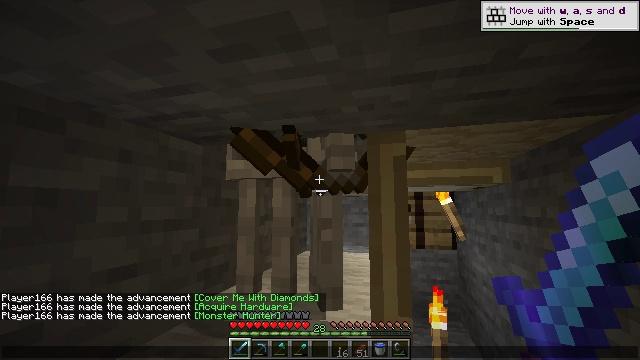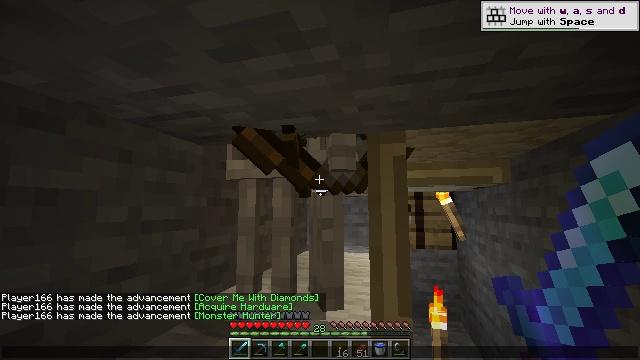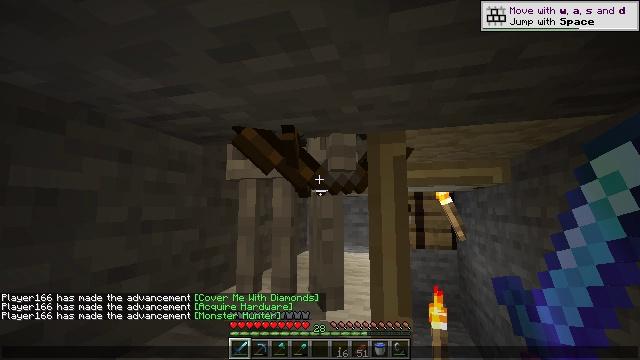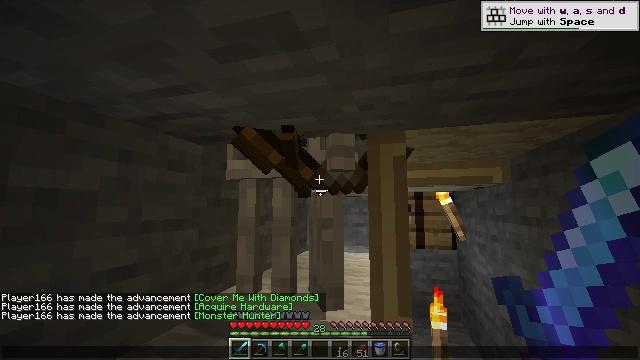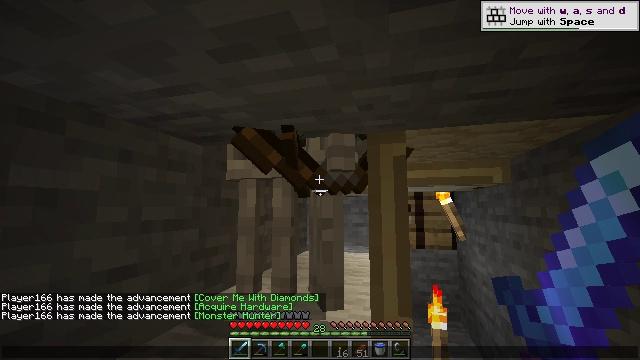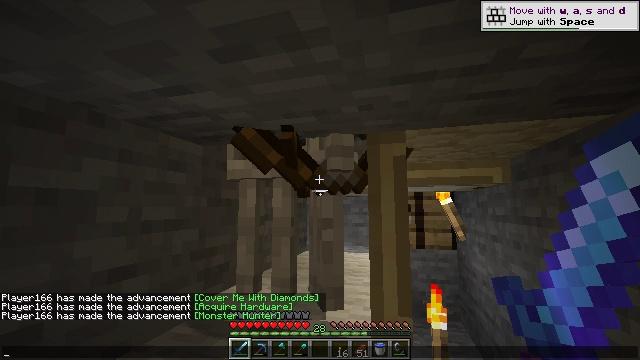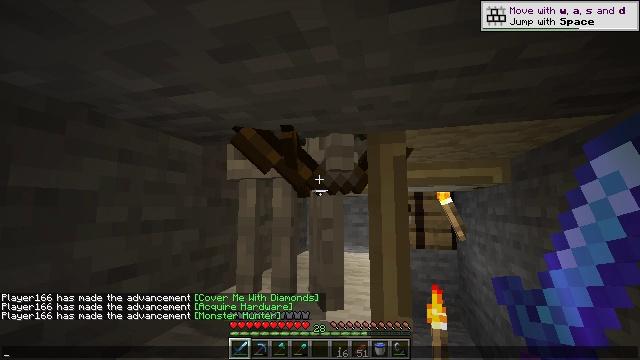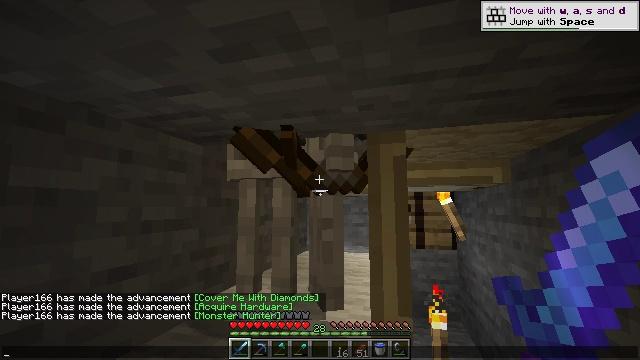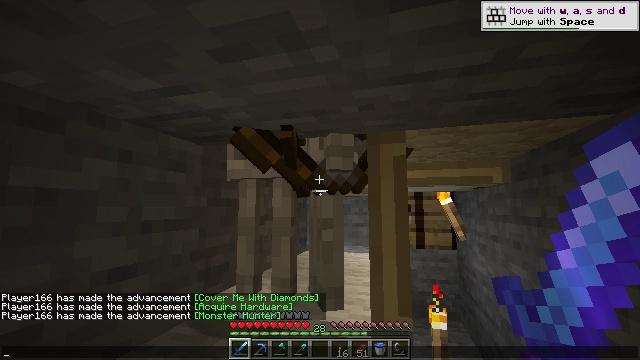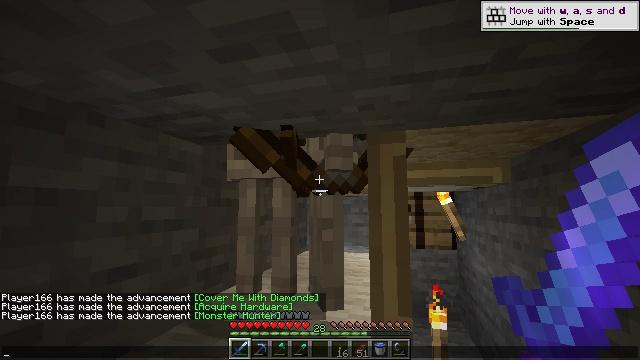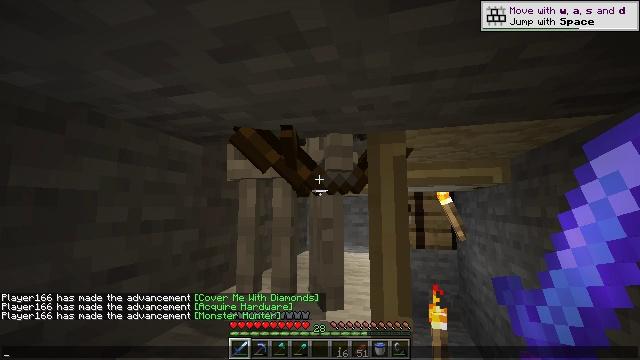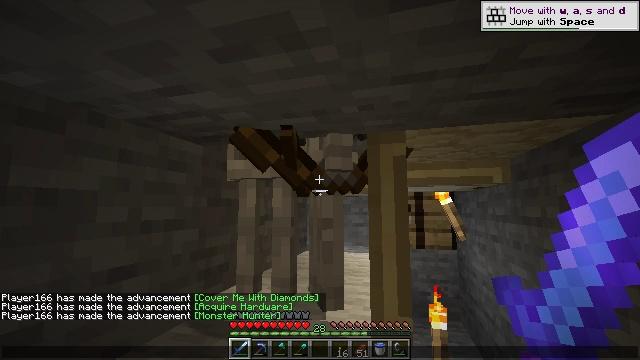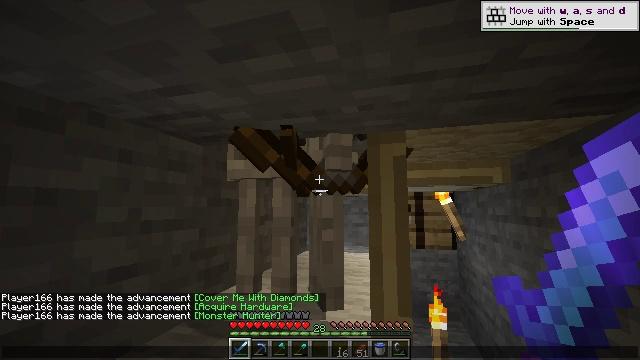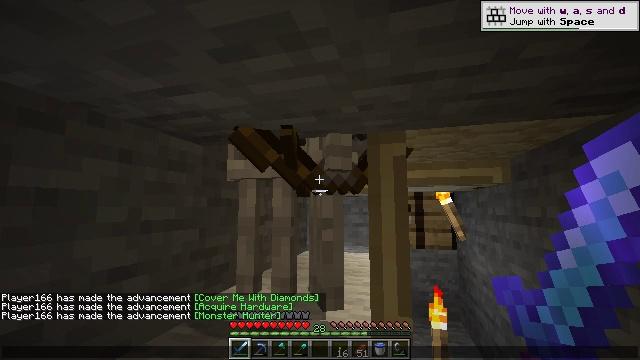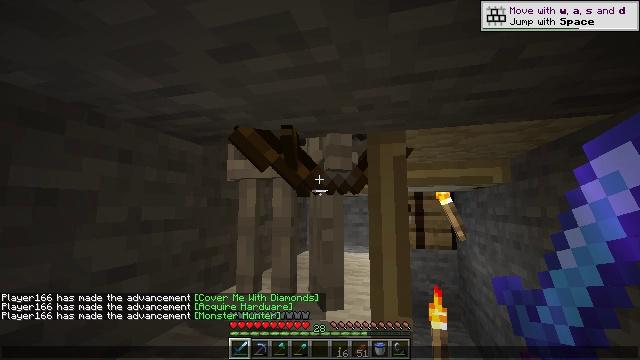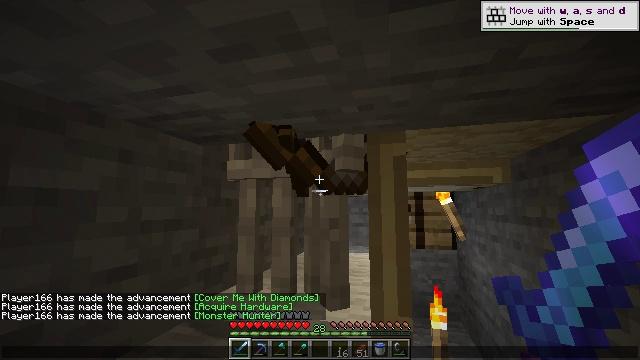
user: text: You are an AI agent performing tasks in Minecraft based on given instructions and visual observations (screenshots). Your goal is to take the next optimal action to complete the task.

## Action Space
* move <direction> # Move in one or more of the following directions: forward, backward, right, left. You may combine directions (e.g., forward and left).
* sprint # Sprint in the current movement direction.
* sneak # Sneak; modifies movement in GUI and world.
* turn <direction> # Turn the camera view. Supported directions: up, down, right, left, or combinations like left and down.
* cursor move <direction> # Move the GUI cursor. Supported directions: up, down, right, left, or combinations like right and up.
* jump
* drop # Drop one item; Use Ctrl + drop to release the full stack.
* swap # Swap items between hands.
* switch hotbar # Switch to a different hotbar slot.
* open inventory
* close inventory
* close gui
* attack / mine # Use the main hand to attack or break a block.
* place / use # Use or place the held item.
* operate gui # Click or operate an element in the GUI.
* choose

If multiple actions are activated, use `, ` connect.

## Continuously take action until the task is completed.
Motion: motion action
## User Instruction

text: Kill a skeleton.
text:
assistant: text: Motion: no_op
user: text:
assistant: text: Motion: no_op
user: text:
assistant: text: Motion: no_op
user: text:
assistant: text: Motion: no_op
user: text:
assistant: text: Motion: no_op
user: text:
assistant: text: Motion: no_op
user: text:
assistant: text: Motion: no_op
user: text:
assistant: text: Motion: no_op
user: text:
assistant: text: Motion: no_op
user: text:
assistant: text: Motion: no_op
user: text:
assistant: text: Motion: no_op
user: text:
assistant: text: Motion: no_op
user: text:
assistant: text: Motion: no_op
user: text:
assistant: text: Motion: no_op
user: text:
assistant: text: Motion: no_op
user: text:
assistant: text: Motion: no_op
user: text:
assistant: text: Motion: no_op
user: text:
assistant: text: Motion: no_op
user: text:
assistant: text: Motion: no_op
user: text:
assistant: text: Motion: turn right and up
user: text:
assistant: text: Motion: no_op
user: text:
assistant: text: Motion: turn left
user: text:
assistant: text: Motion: turn left
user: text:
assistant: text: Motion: attack / mine
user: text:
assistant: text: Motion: attack / mine
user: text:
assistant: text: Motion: no_op
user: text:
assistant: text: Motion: no_op
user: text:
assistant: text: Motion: no_op
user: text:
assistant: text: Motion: turn left and down
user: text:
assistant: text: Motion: turn left and down